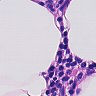
Metastatic tissue present: no